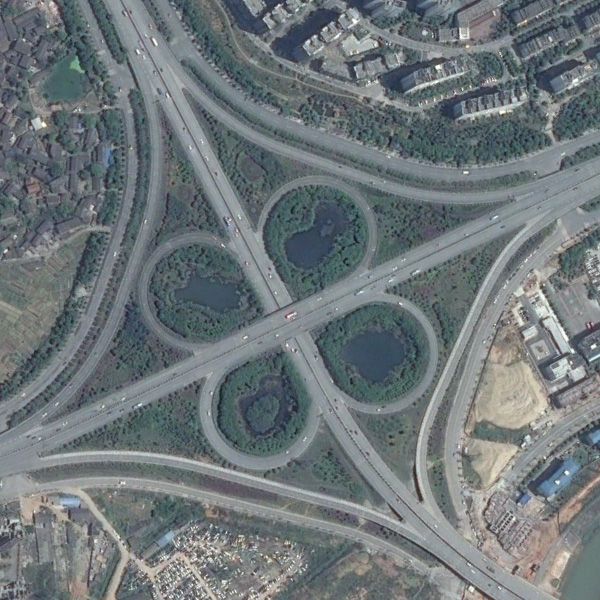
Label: Viaduct